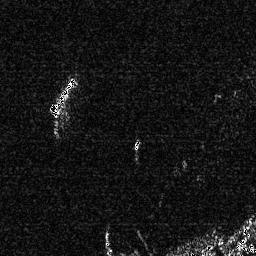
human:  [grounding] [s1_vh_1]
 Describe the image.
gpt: In the satellite image, there is  <ref>1 medium ship </ref> <box>[[17, 29, 30, 45, 0]]</box> located at left.